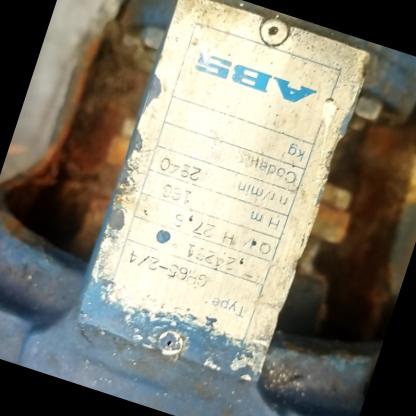
Klasa: tabliczka-znamionowa